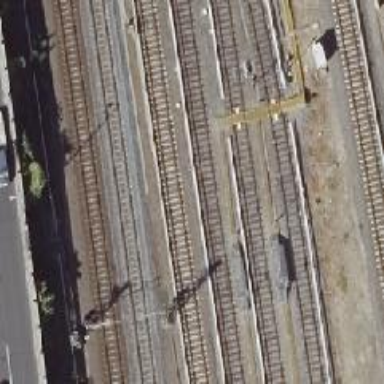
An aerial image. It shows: Siding service for electrified light rail railway.